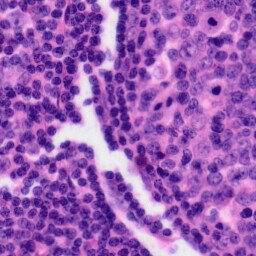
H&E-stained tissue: Tonsil